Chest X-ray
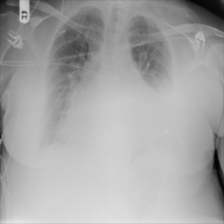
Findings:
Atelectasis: negative
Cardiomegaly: positive
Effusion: positive
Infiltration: negative
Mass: negative
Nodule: negative
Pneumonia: negative
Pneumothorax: negative
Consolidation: negative
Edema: positive
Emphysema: negative
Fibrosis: negative
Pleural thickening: negative
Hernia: negative